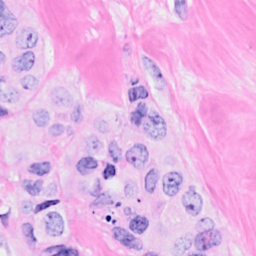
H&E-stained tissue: Breast